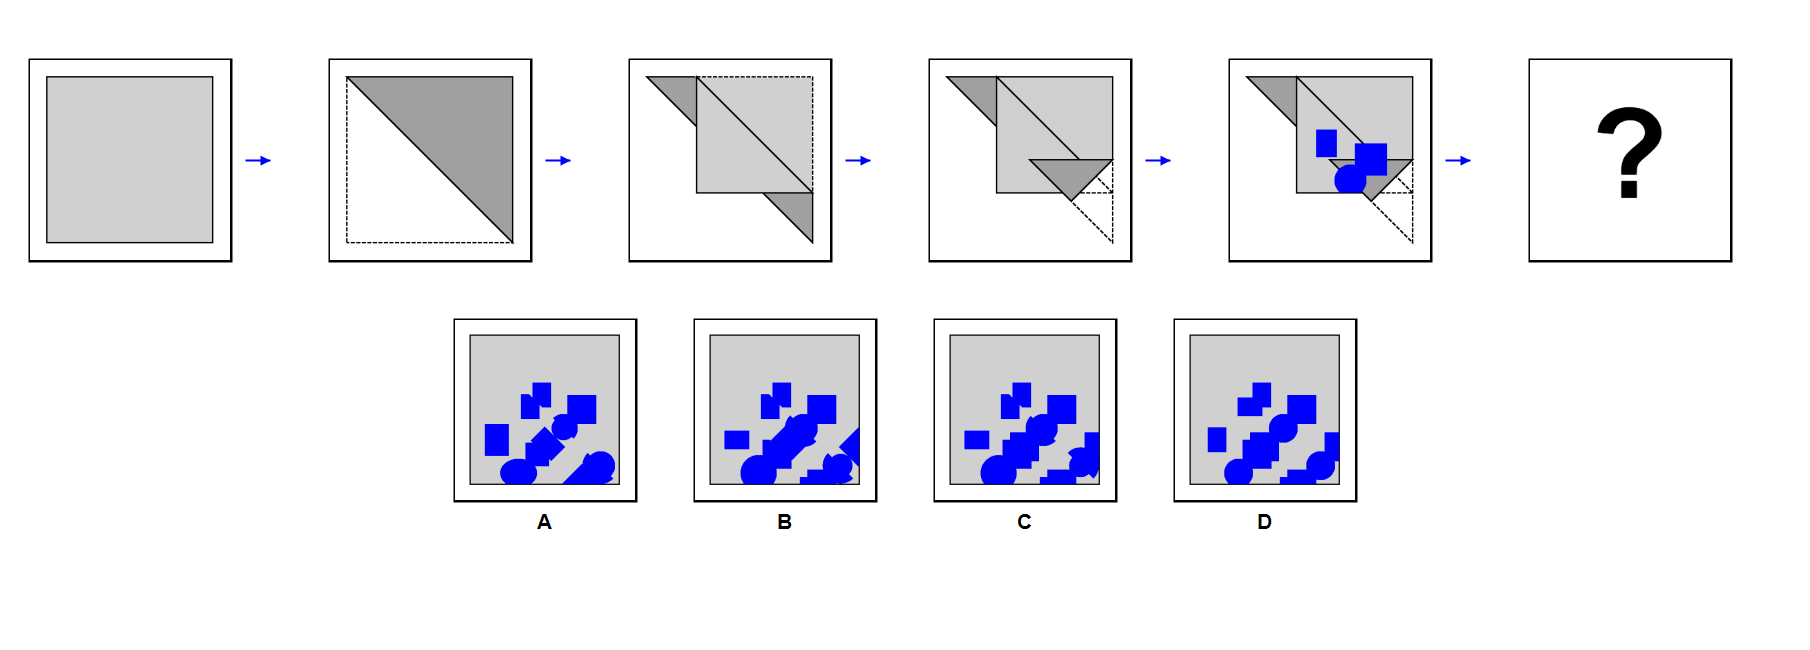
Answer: D